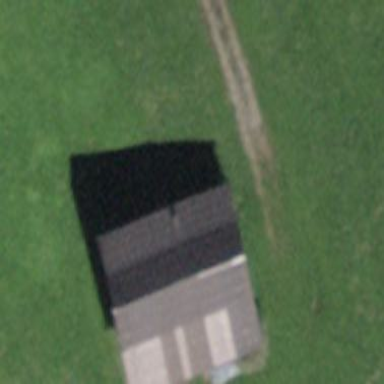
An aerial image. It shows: Barn.